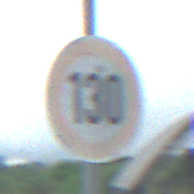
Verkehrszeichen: Geschwindigkeit130
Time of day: Midday
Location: Outdoor (Suburban)
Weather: Overcast
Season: NotSpecified
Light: Natural